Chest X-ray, PA view. Patient: 43 years old, sex M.
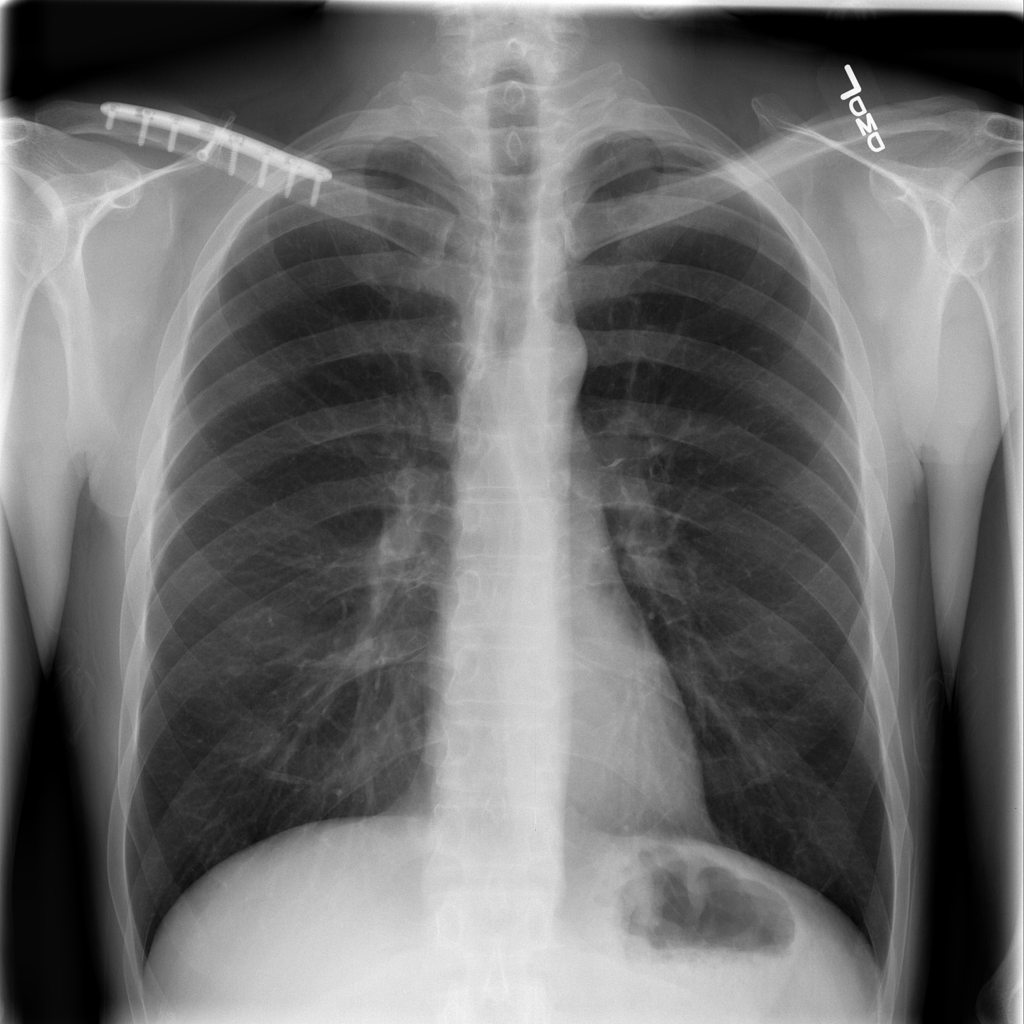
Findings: No Finding